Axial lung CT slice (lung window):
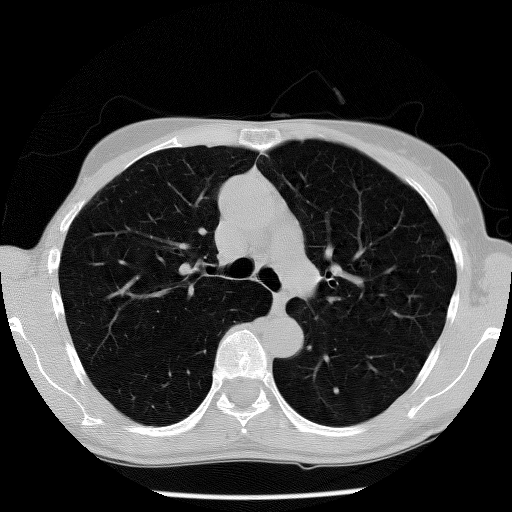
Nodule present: no